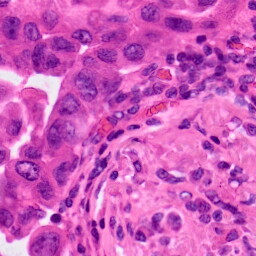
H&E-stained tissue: Lung